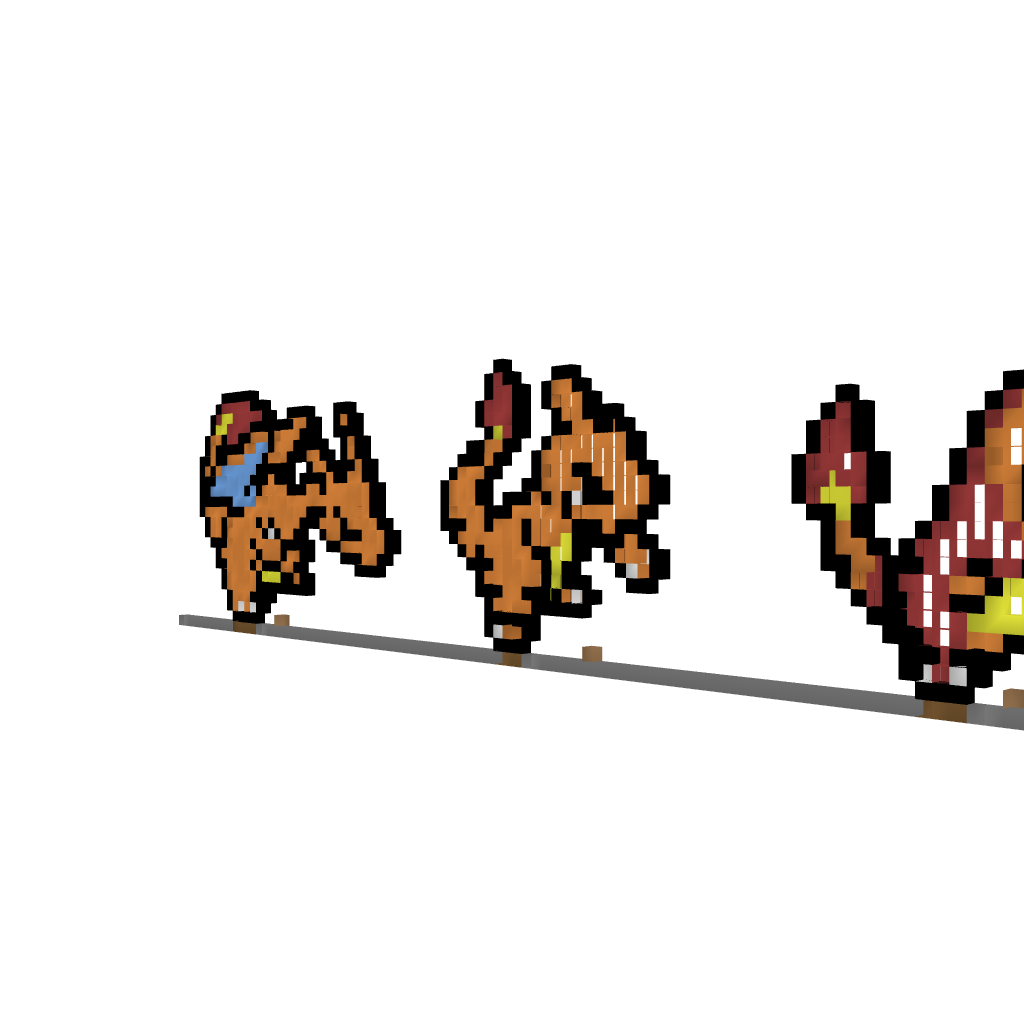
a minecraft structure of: Charmander Charmeleon and Charizard Pixel Art bad low quality